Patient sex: M
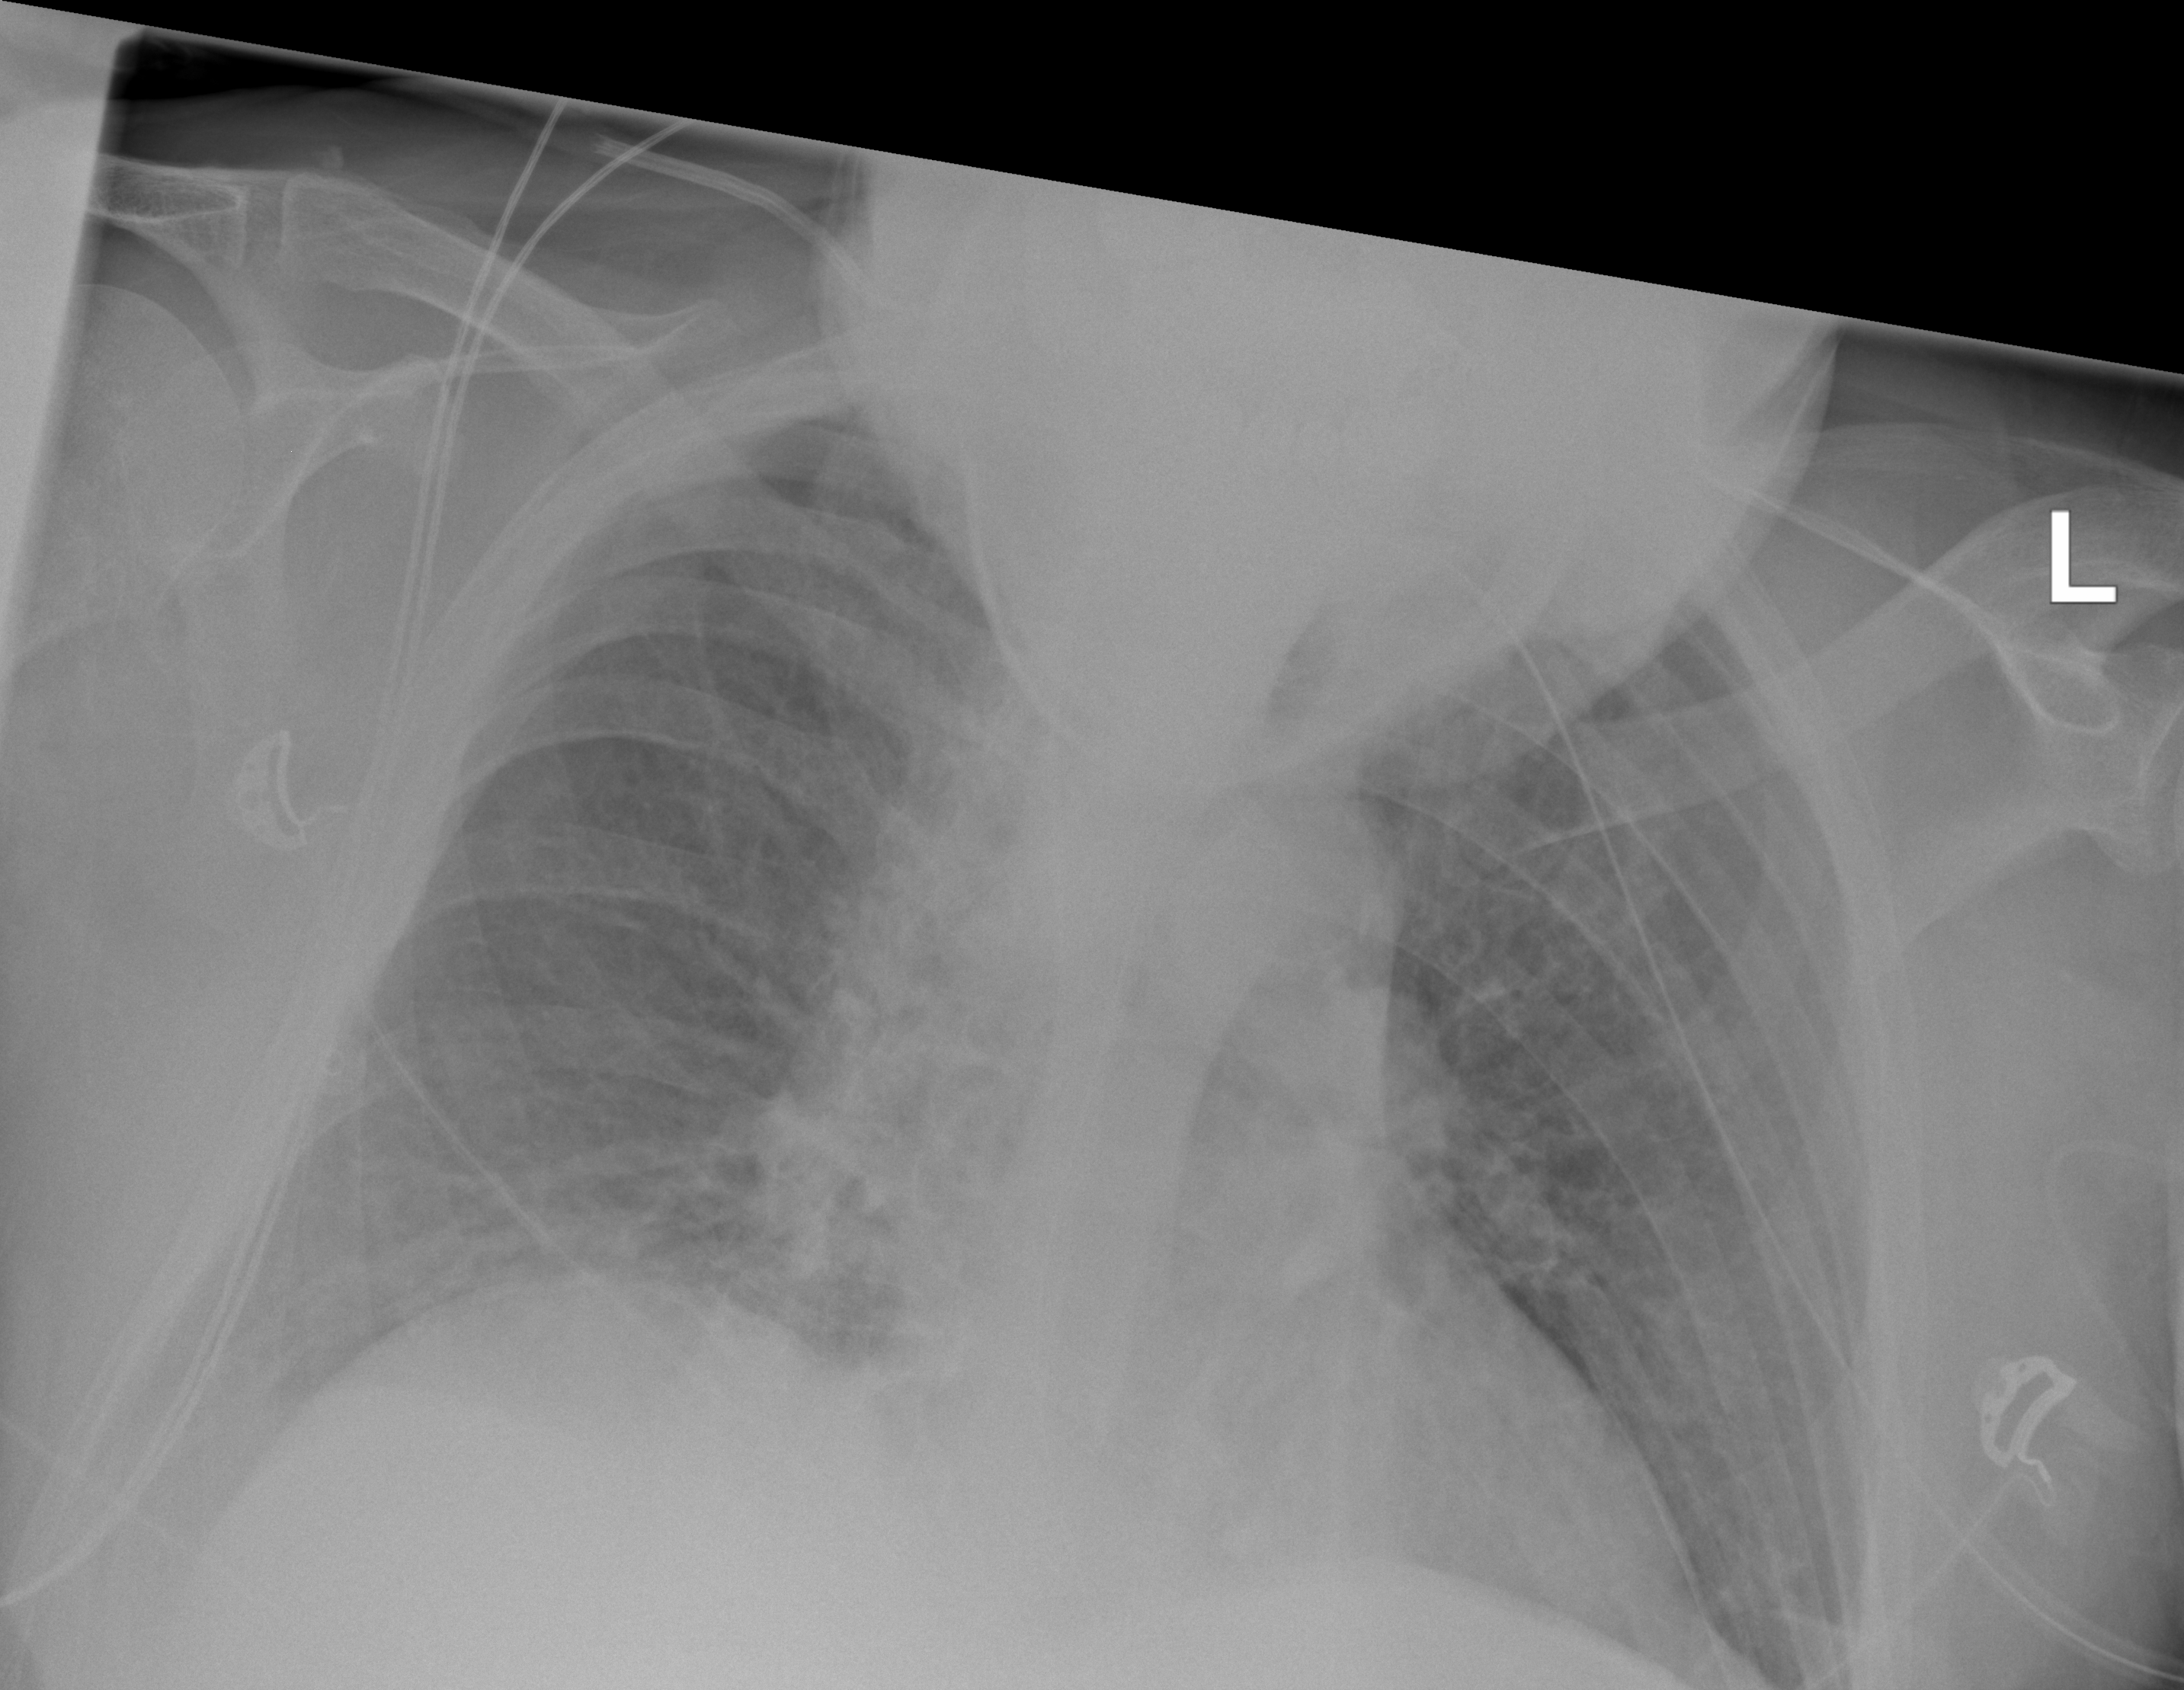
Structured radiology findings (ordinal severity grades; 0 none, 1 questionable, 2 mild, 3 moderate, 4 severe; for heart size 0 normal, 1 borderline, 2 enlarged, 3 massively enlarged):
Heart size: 1
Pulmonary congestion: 1
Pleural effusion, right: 1
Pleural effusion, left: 0
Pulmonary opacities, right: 3
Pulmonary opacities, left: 3
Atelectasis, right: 0
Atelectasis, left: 0